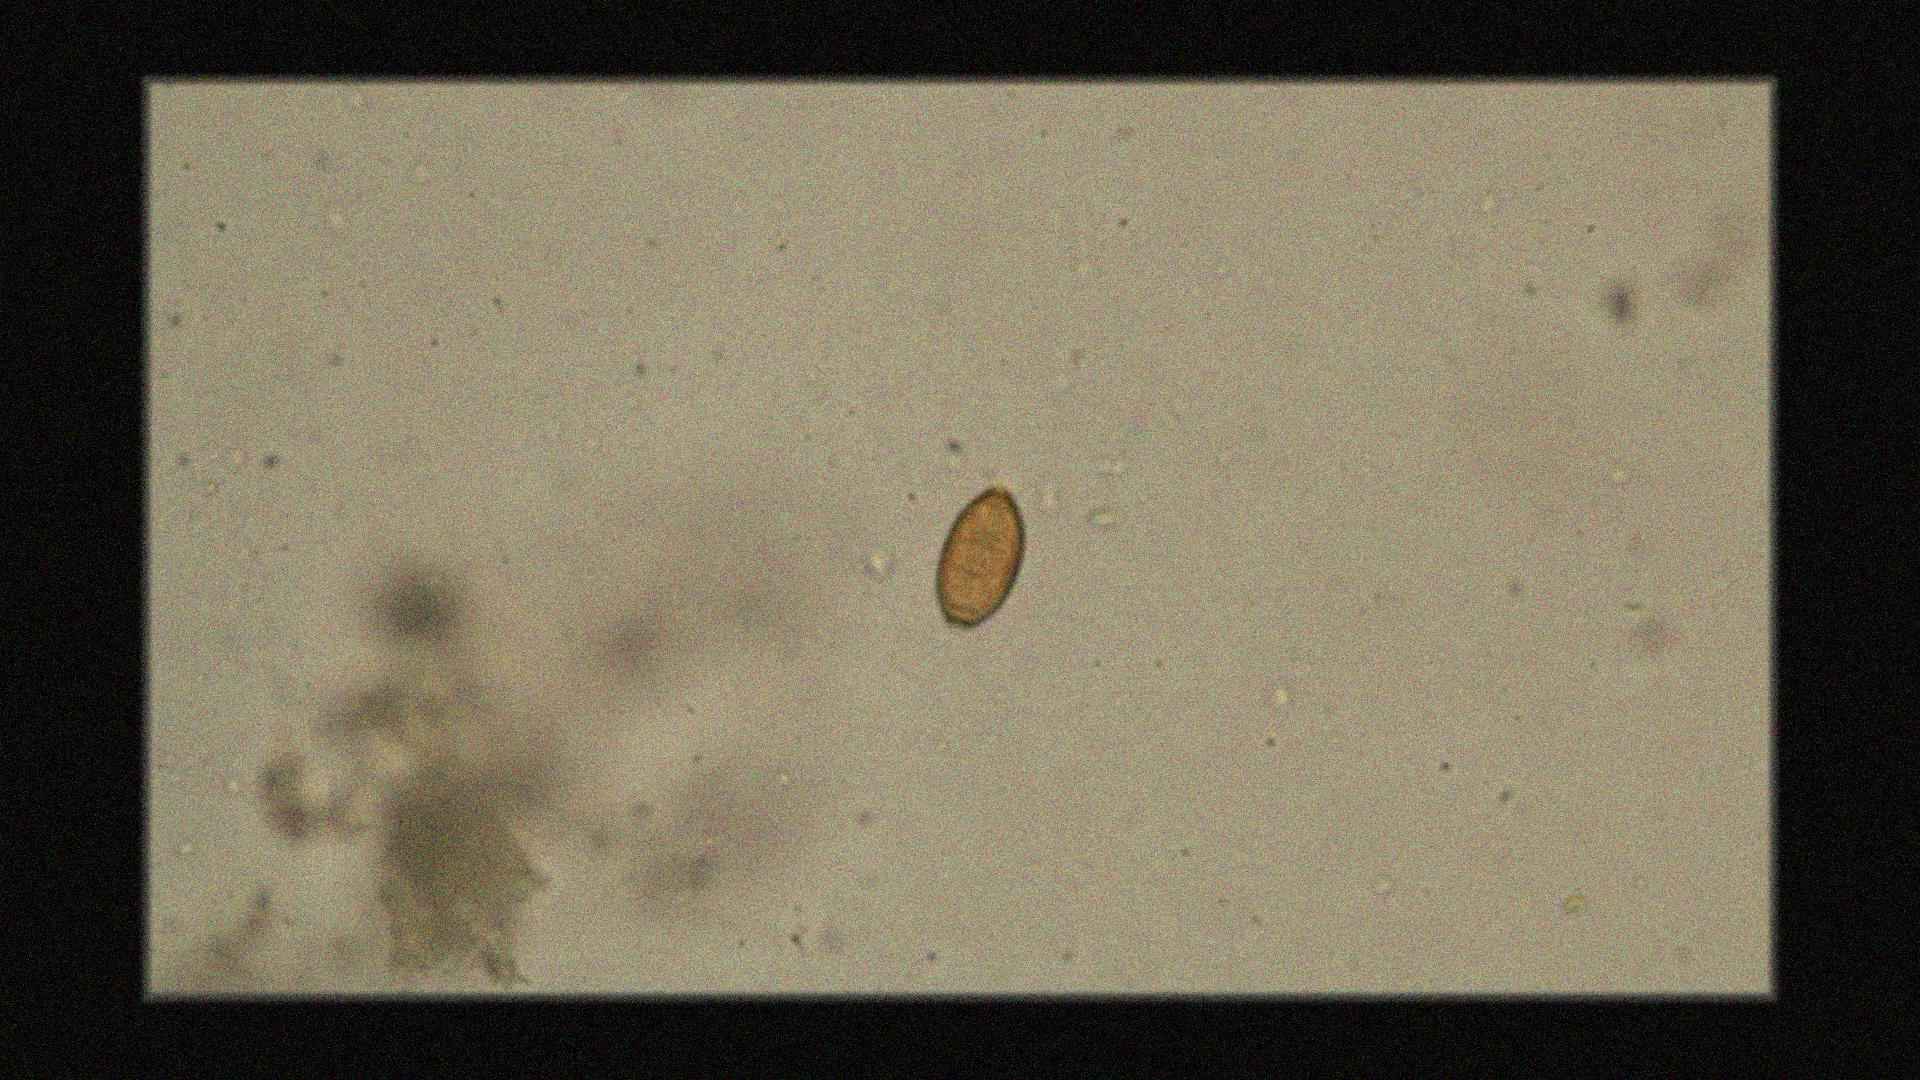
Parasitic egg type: Trichuris trichiura